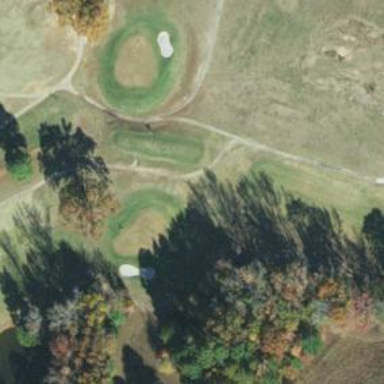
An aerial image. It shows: Golf hole.